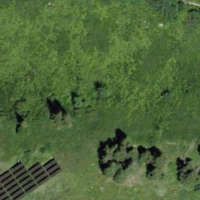
EUNIS habitat code: 31
Species observed at this site:
Vaccinium myrtillus
Rumex alpinus
Erebia euryale